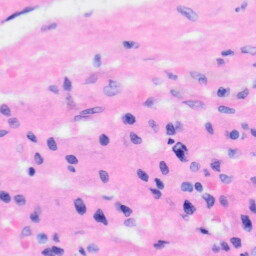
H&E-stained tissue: Liver